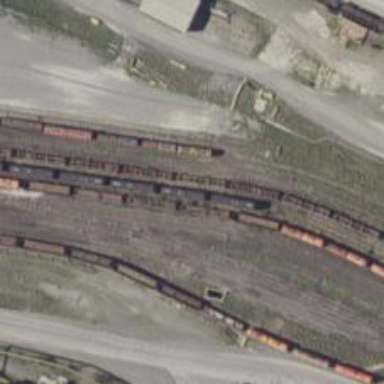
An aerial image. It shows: Railway spur service.